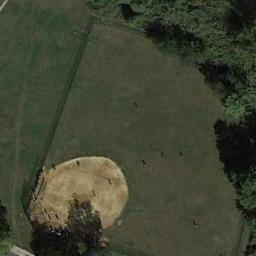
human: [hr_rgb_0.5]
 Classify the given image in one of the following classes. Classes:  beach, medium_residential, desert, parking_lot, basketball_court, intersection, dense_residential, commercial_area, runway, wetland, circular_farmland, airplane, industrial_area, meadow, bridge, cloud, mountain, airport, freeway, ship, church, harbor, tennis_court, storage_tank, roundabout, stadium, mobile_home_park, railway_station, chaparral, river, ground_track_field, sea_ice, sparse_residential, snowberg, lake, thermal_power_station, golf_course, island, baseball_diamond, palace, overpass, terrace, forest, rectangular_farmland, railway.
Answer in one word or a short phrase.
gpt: baseball_diamond